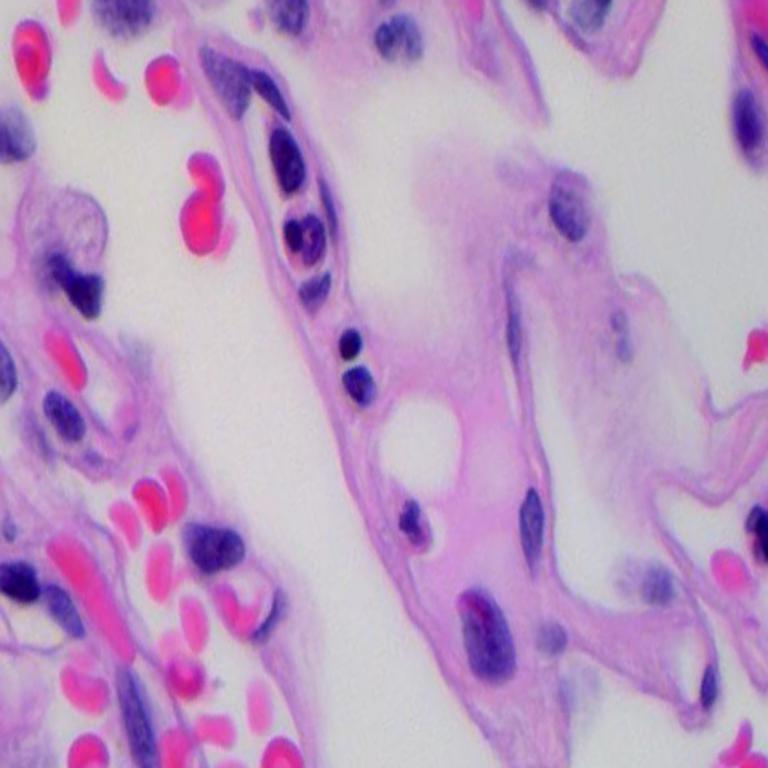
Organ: lung
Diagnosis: benign